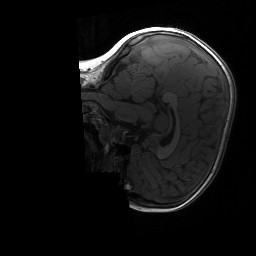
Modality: T1w
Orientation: sagittal
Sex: female
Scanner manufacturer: siemens
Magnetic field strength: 3 T
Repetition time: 1.9 s
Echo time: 0.00243 s